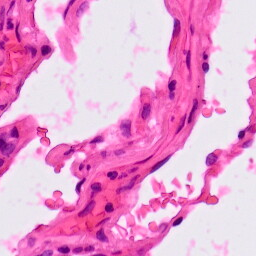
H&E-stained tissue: Lung